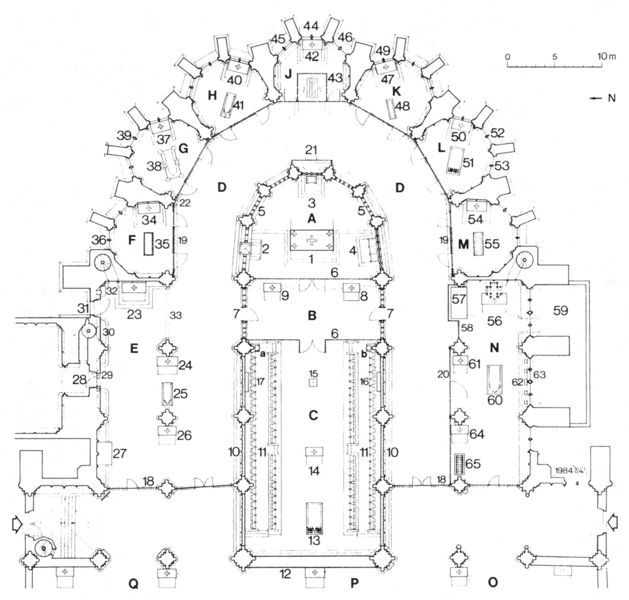
Titel: Chorgestühl
Standort: Köln, Dom (EU - D - NRW)
Schlagwörter: weiß, fenster, frankreich, raum, schwarz, skizze, säulen, zeichnung, gebäude, architektur, bild, kirche, gotik, schiff, türen, linien, treppen, gestühl, detail, zahlen, ziffern, stufen, wände, umgang, kloster, dom, buchstaben, entwurf, münster, darstellung, altar, kapitelle, kathedrale, kirchenschiff, chor, kapelle, plan, abtei, nummern, basilika, grundriss, aufriss, maßstab, gänge, aufteilung, kapellen, chorumgang, köln, kölner dom, sriche, nordpfeil, griundriss, radialkapellen